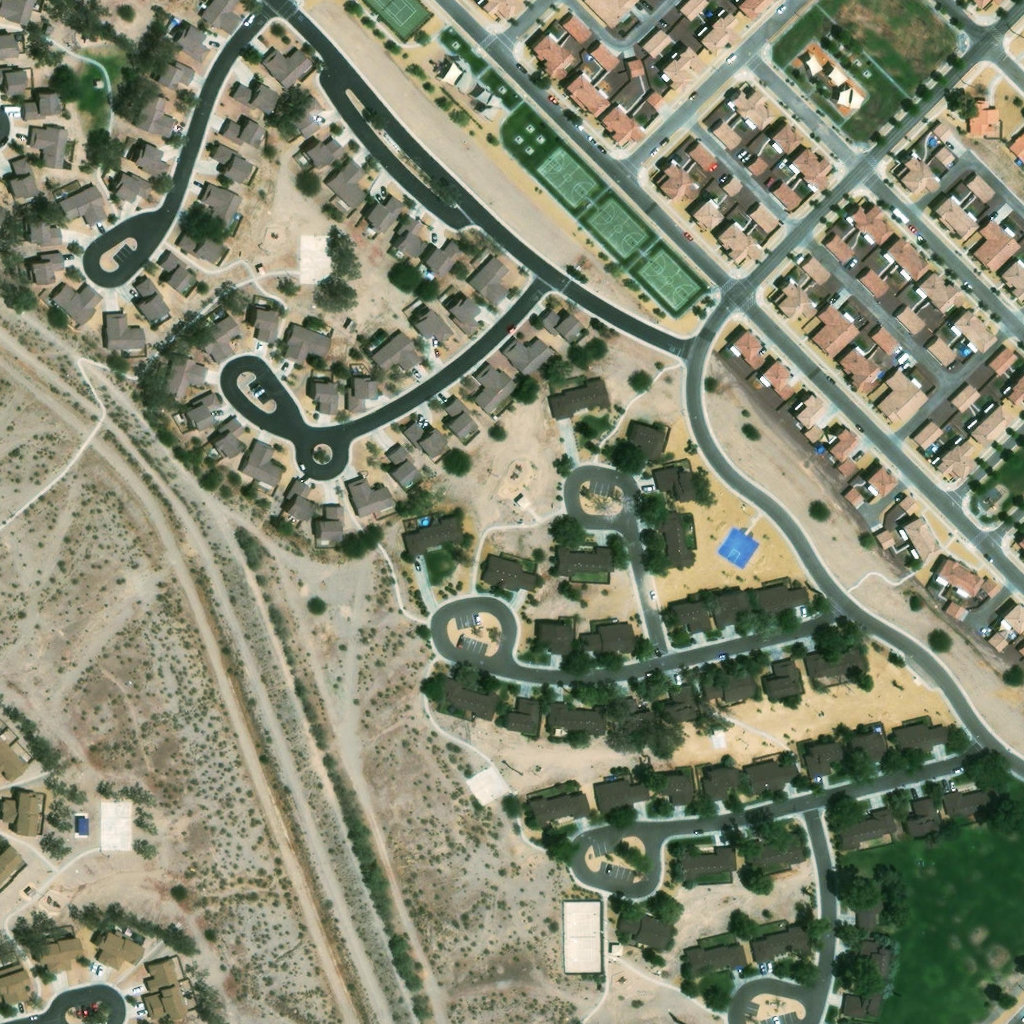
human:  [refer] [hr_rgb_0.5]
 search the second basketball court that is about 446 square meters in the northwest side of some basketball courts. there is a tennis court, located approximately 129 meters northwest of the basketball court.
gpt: <box>[[57, 19, 63, 25, 0]]</box>

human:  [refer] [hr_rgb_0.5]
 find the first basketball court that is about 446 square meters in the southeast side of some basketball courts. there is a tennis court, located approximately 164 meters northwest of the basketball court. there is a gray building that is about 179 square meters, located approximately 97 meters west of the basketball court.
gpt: <box>[[62, 24, 68, 30, 0]]</box>

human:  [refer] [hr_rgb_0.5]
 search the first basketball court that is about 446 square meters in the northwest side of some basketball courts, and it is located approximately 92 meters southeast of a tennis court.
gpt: <box>[[52, 14, 58, 20, 0]]</box>